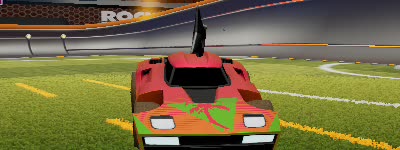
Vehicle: breakout